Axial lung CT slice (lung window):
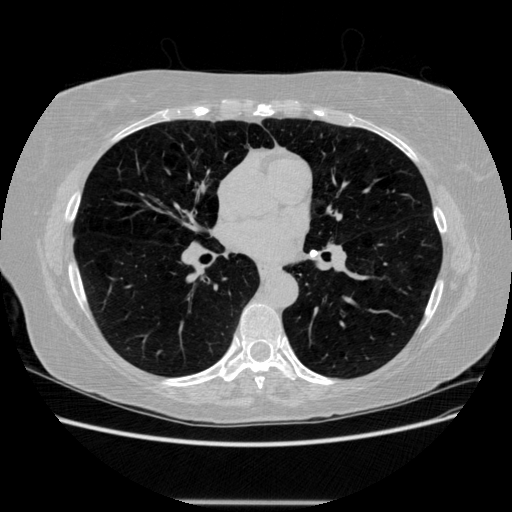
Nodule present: no